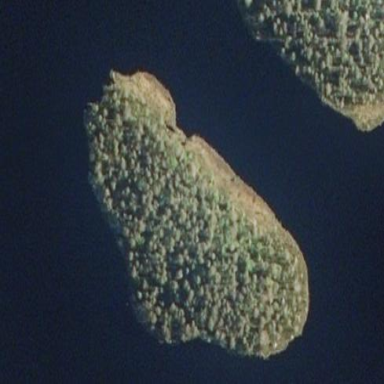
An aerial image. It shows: Islet.